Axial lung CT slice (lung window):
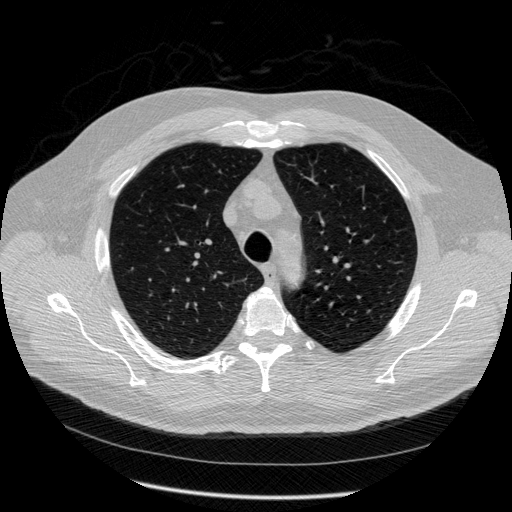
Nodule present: no